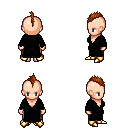
a pixel art fantasy rpg character, female body template, human, light skin, gray robe, robe skirt, brunette mohawk hairstyle, gold boots, four views (front, back, left, right), 2x2 character sprite sheet, small pixel art, hard edges, no anti-aliasing